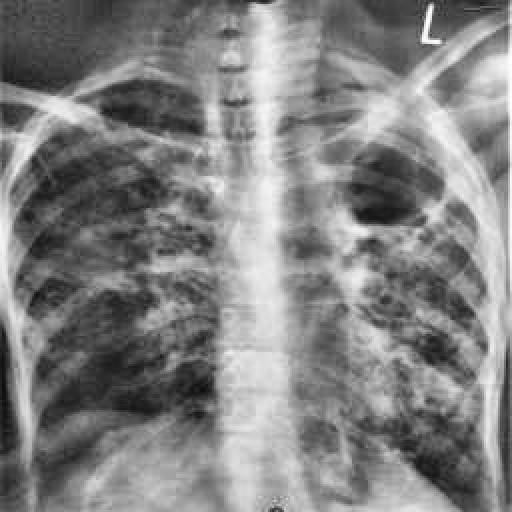
Finding: TUBERCULOSIS